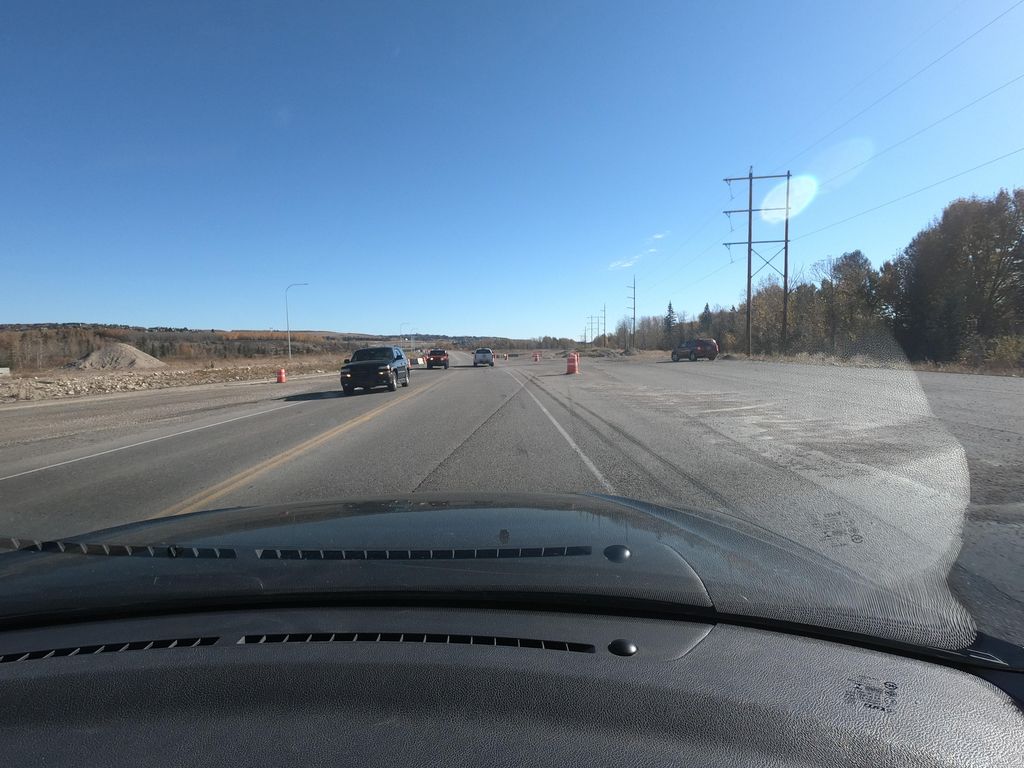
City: calgary